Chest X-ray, PA view. Patient: 44 years old, sex F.
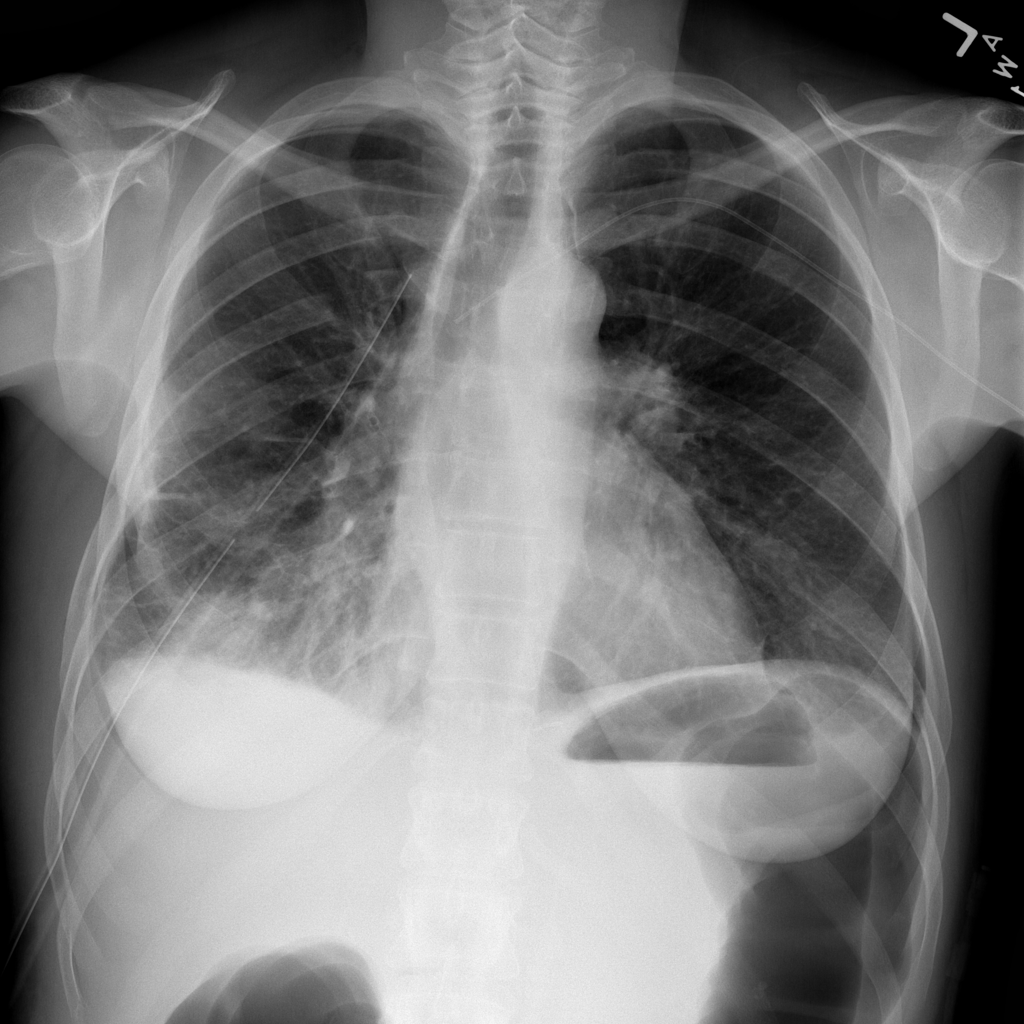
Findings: No Finding